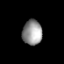
Tissue: prostate
Cell type: T cells
Senescence score: 0.7147
Nuclear area (px): 481
Mean DAPI intensity: 148.412